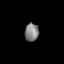
Tissue: lung
Cell type: Others
Senescence score: 0.1997
Nuclear area (px): 247
Mean DAPI intensity: 127.725